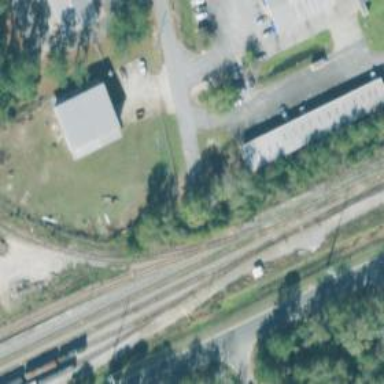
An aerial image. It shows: Railway spur junction.